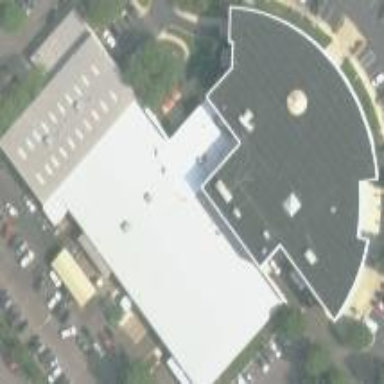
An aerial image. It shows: Commercial building.